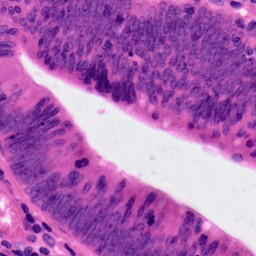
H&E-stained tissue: Colon